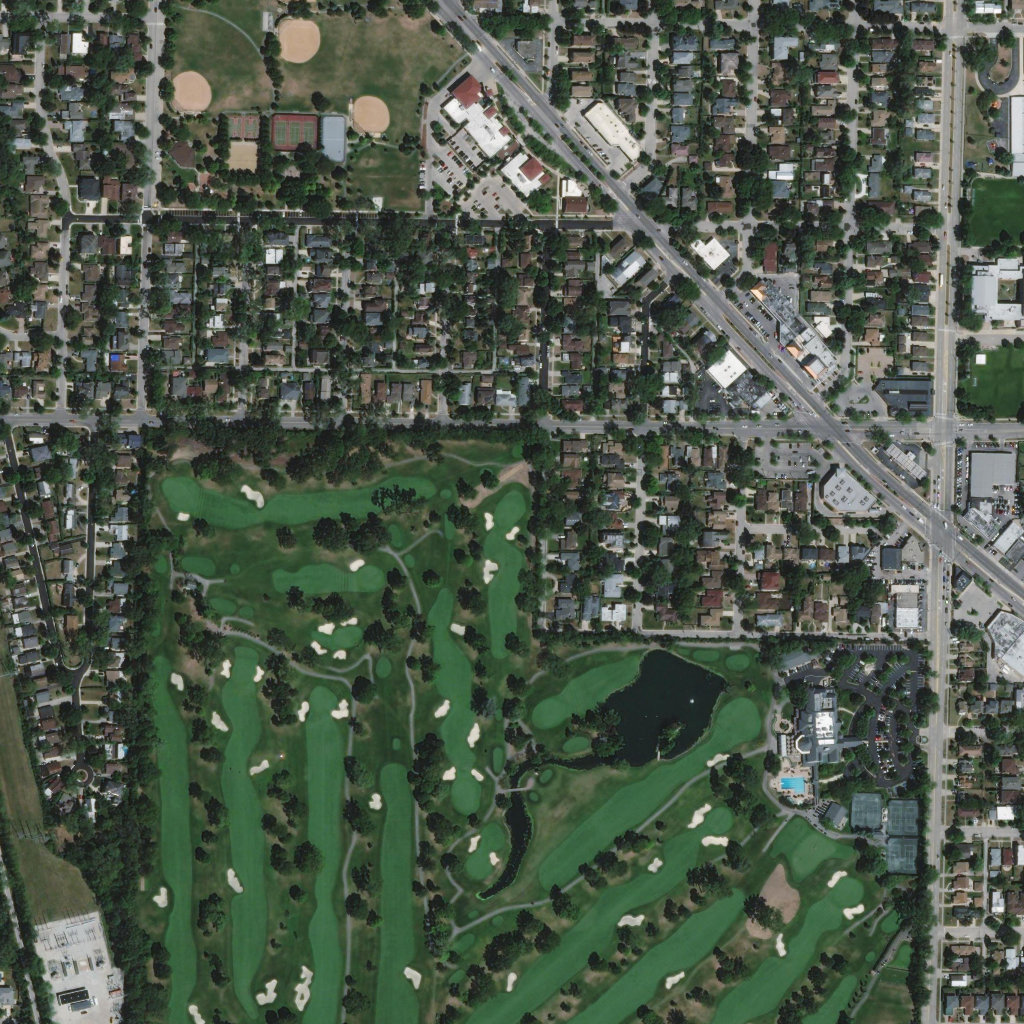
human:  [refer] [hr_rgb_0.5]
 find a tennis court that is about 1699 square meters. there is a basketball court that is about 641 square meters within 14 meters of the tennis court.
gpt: <box>[[26, 11, 31, 14, 0]]</box>

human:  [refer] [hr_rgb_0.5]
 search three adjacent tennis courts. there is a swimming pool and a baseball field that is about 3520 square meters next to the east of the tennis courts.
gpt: <box>[[26, 11, 31, 14, 0]]</box>

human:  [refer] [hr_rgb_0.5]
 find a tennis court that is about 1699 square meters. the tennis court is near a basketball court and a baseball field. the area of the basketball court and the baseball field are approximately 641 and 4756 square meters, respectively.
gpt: <box>[[26, 11, 31, 14, 0]]</box>